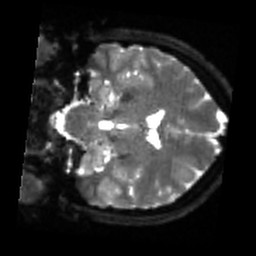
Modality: sbref
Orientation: coronal
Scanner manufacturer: siemens
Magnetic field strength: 3 T
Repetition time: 4 s
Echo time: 0.0594 s